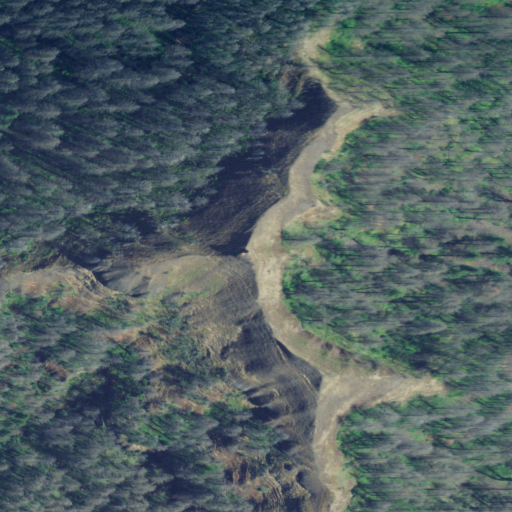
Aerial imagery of mountain in Oregon named Munra Point containing shrub, grassland, and evergreen forest